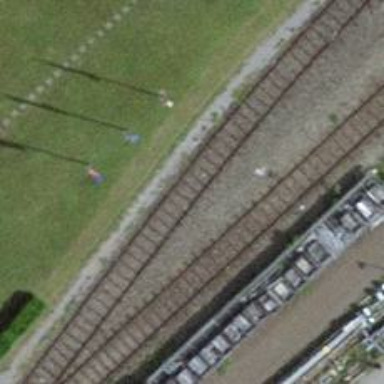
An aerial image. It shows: Single railway spur track.